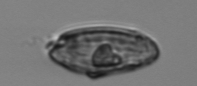
Label: Katodinium_or_Torodinium